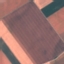
Land use / land cover class: AnnualCrop